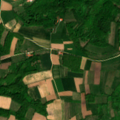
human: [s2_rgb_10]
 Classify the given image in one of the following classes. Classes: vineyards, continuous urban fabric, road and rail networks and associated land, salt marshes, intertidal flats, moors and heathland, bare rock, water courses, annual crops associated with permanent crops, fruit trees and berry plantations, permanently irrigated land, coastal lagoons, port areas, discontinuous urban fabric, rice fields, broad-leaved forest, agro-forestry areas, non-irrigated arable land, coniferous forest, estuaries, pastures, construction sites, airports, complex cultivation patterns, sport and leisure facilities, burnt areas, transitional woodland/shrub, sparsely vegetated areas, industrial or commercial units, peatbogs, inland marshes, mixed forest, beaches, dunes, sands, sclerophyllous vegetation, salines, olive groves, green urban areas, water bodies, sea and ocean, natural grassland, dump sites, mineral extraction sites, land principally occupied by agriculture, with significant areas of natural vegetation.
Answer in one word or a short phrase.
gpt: complex cultivation patterns, land principally occupied by agriculture, with significant areas of natural vegetation, broad-leaved forest